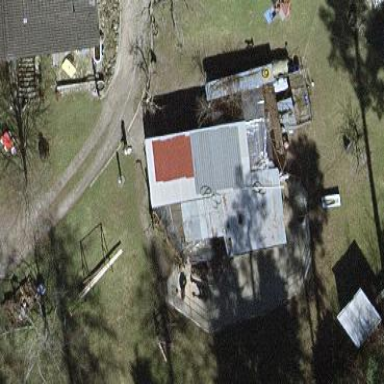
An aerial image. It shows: Shed.